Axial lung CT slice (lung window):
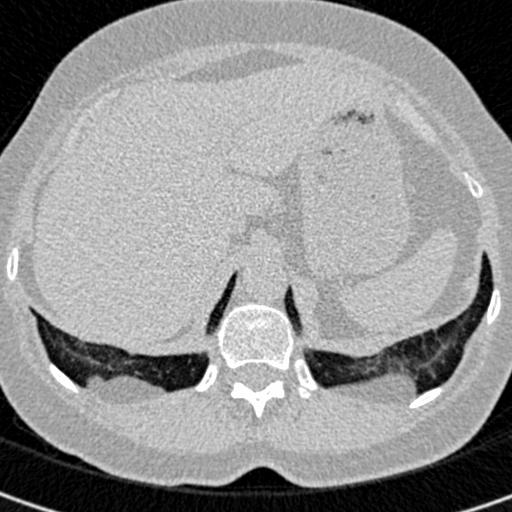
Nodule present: no